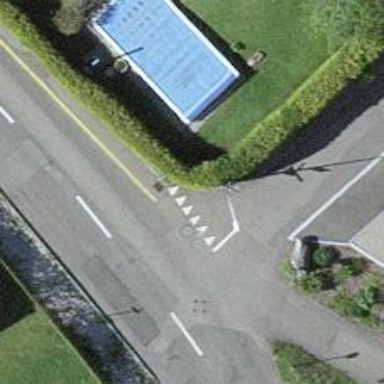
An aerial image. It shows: Bus stop with platform for public transport.